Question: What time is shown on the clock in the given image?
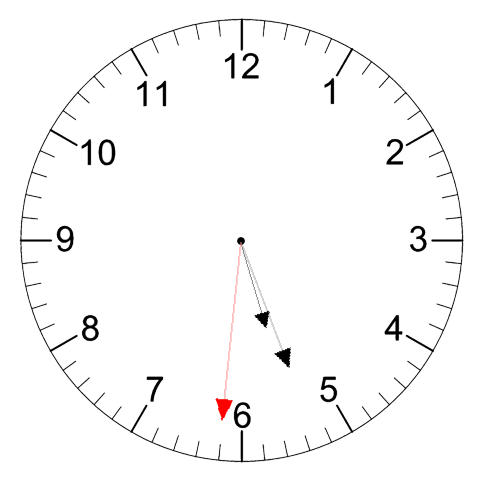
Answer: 05:26:31